Question: What is the result of this measurement?
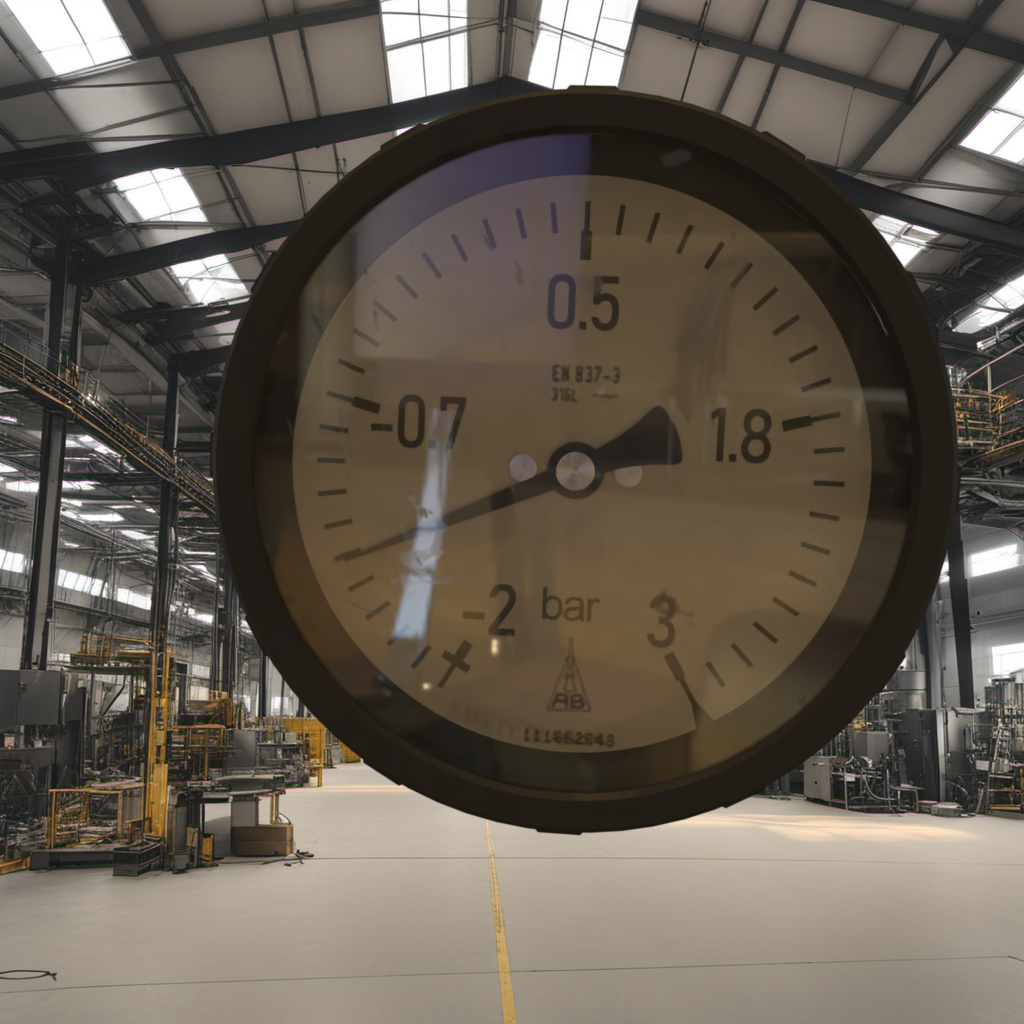
Answer: The result is -1.45
Question: What is the reading range of this measurement?
Answer: The range is from -2 to 3
Question: What is the minimum and maximum reading range of this measurement?
Answer: The minimum value is -2 and the maximum value is 3